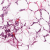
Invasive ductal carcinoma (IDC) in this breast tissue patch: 0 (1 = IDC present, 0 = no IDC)